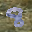
Label: 8